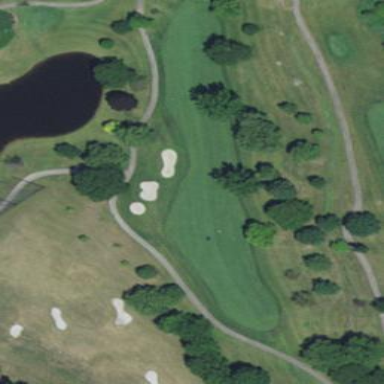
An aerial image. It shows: Golf fairway surrounded by grass.